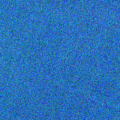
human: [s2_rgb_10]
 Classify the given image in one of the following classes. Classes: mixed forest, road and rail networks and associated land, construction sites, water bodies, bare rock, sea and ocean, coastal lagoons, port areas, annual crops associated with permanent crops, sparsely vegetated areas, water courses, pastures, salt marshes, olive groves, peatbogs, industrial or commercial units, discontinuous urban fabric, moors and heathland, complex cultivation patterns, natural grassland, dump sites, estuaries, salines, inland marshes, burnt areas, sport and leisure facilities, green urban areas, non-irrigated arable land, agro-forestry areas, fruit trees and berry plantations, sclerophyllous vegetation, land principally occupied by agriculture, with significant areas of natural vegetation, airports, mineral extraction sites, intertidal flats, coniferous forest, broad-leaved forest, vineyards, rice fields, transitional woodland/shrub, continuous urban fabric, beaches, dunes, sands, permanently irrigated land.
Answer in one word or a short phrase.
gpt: sea and ocean